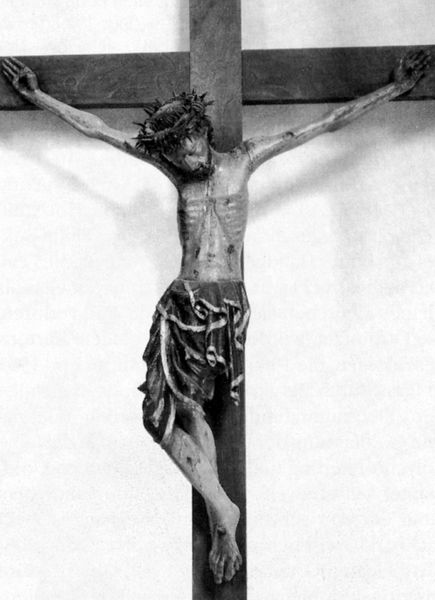
Titel: Jesus am Kreuz
Künstler: Liebenfelser Meister
Standort: (CH KantonThurgau), St. Katharinenthal (EU - CH - KantonThurgau)
Schlagwörter: kopf, körper, lendenschurz, mann, nackt, weiß, brust, holz, nase, schwarz, tuch, wand, arme, falten, tod, tot, hände, kirche, figur, haare, beine, füße, wohnung, balken, bauch, halbnackt, nagel, nägel, dünn, foto, blut, lendentuch, kreuz, religion, rippen, korpus, hängend, christus, jesus, kreuzigung, leichnam, wunden, leid, leiden, qual, kruzifix, thorn, laib, heiland, dornenkrone, dornenkranz, mager, gekreuzigter, christ, katholisch, passion, dreinageltypus, chrisuts, naked, ledentuch, cross, dornkranz, crown, skinny